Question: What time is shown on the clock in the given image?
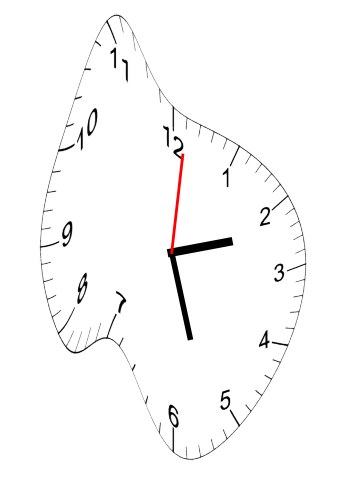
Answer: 02:27:01